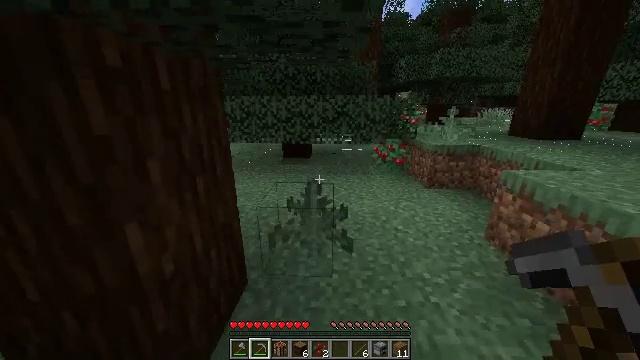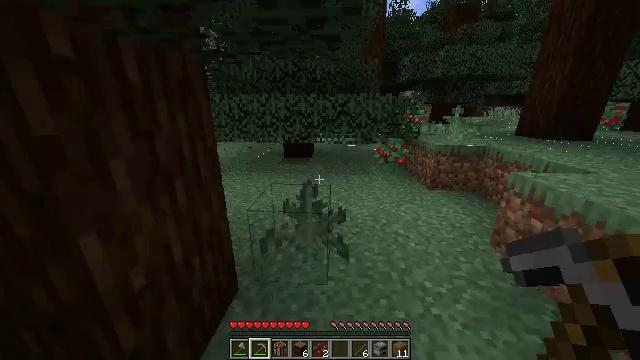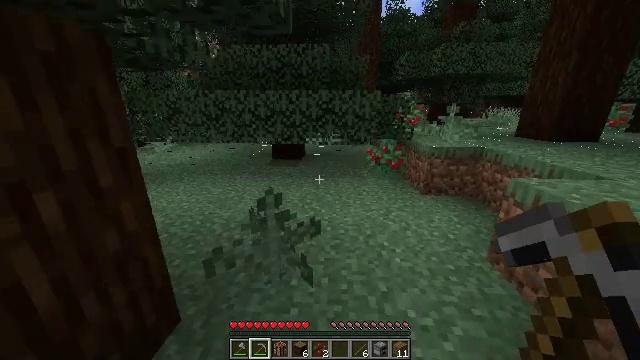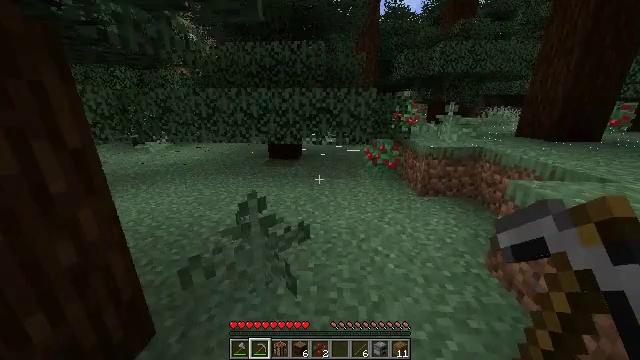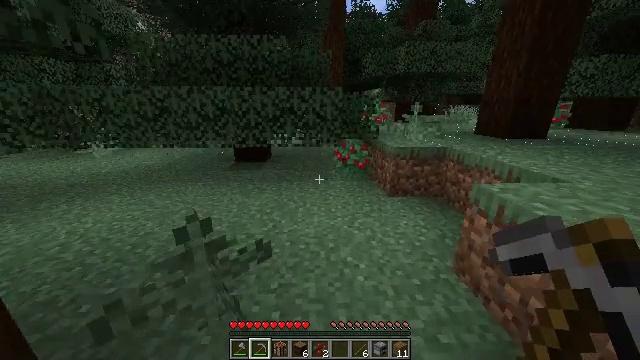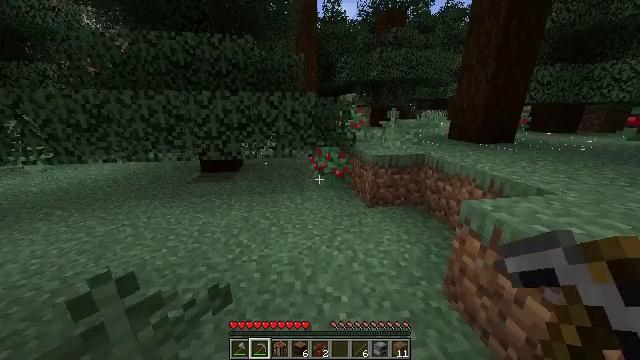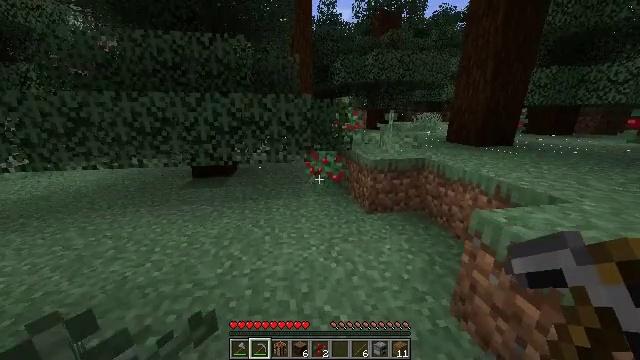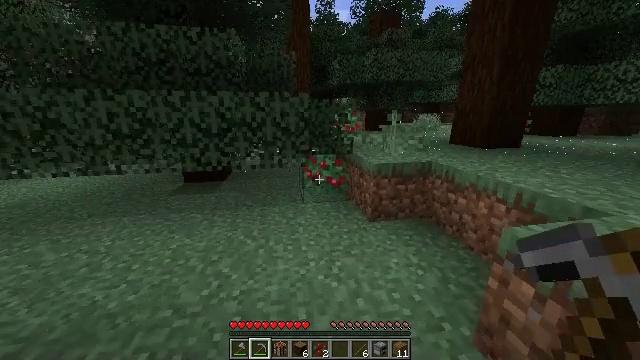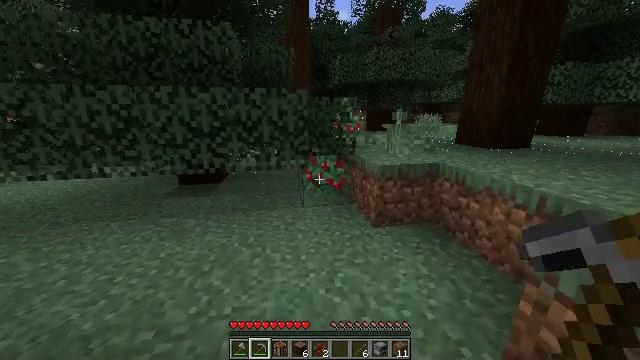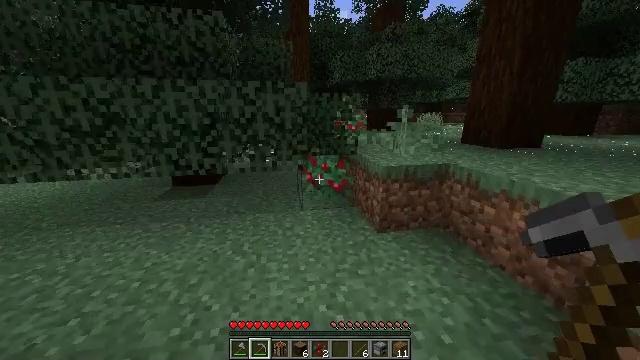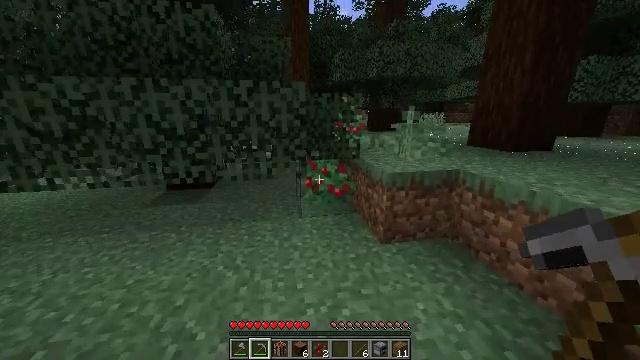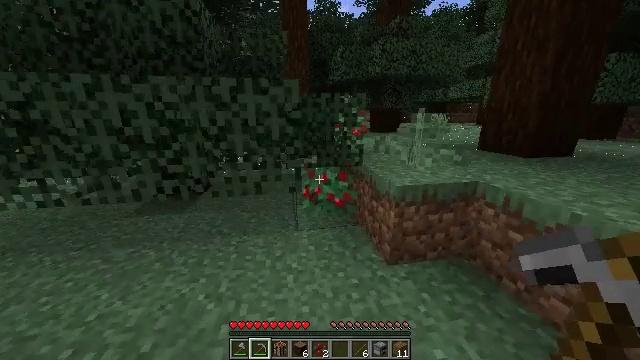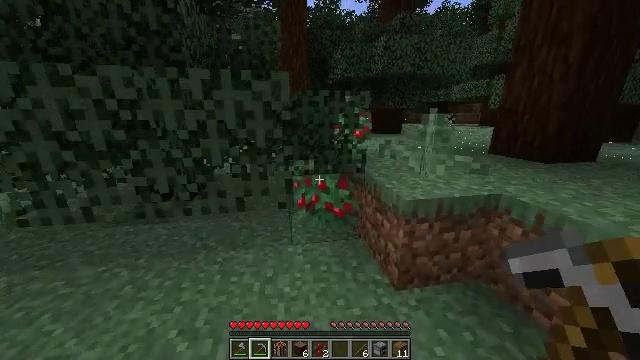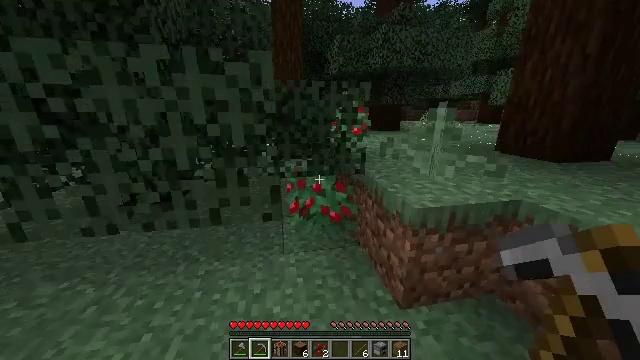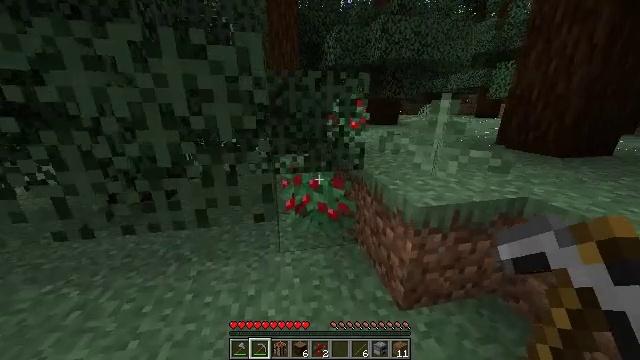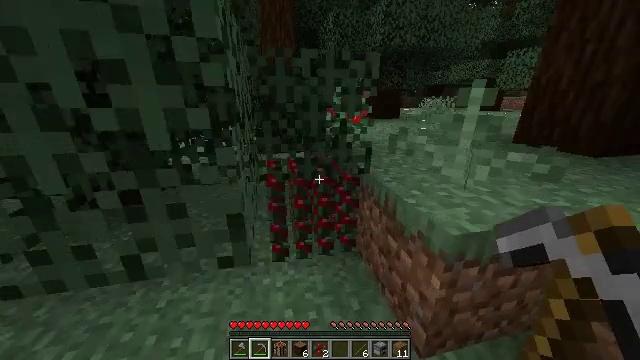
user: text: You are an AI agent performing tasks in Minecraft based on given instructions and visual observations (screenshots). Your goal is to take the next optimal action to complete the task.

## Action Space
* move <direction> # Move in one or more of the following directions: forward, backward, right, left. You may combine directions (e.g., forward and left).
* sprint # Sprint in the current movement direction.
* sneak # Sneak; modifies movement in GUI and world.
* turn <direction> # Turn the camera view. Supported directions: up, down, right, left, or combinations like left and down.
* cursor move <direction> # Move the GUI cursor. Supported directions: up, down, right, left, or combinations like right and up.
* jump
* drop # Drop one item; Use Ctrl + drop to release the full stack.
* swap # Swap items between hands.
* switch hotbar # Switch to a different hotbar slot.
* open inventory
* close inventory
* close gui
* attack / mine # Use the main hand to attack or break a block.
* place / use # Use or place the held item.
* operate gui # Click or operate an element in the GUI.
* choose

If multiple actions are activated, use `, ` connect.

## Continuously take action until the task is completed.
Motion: motion action
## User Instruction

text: Gather materials from the sweet berry bush.
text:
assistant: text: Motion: move forward and move right, sprint
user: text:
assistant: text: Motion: move forward and move right, sprint
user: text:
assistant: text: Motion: move forward and move right, sprint
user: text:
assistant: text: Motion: move forward, sprint, turn right
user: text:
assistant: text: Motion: move forward, sprint, turn right and up
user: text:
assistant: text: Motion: move forward, sprint, turn right
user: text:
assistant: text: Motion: move forward, sprint
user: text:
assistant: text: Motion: move forward, sprint
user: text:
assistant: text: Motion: move forward, sprint
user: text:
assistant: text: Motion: move forward, sprint
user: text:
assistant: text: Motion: move forward, sprint
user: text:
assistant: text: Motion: move forward, sprint
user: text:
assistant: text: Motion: move forward, sprint
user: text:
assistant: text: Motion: move forward, sprint, turn down
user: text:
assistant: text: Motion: move forward, sprint, turn down, attack / mine
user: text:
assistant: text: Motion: move forward, sprint, attack / mine
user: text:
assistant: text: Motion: move forward, sprint, attack / mine
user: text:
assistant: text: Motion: move forward, sprint, turn left and down
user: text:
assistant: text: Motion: move forward, sprint, turn down
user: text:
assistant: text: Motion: move forward, sprint, turn down
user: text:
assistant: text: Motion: move forward, sprint
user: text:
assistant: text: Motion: move forward, sprint, turn down
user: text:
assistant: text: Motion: move forward, sprint, turn down
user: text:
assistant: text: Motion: move forward, sprint, turn down
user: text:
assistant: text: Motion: move forward, sprint, turn down
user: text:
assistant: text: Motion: move forward, sprint, turn right and down
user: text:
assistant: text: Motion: move forward, sprint, turn right
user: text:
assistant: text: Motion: move forward, sprint, turn right
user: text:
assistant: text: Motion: move forward, sprint, turn right, jump
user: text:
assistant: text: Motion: move forward and move right, sprint, turn right, jump